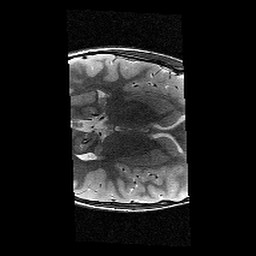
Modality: T2w
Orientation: axial
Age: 11
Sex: male
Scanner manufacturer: siemens
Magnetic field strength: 3 T
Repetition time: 9.23 s
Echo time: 0.067 s